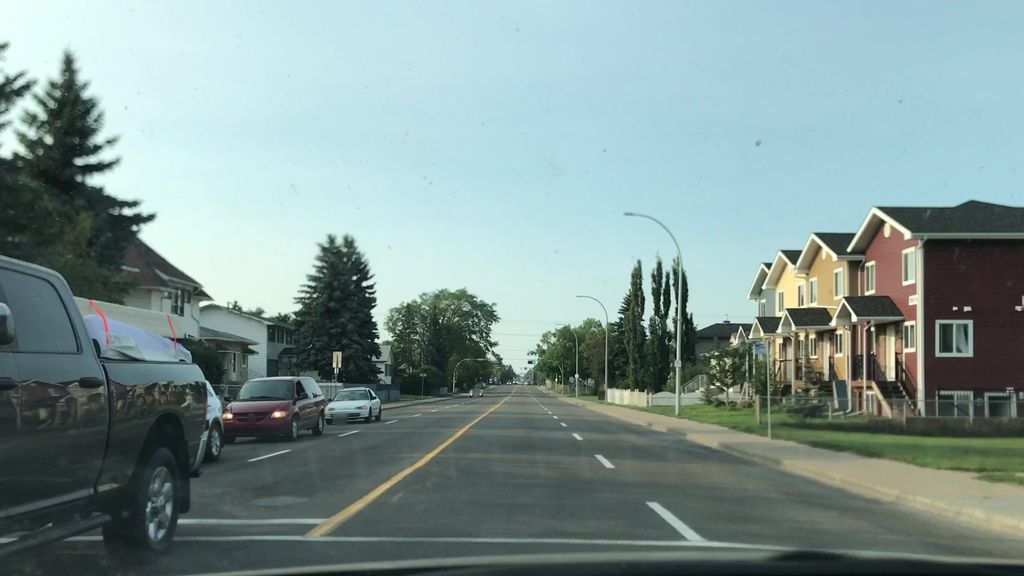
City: edmonton